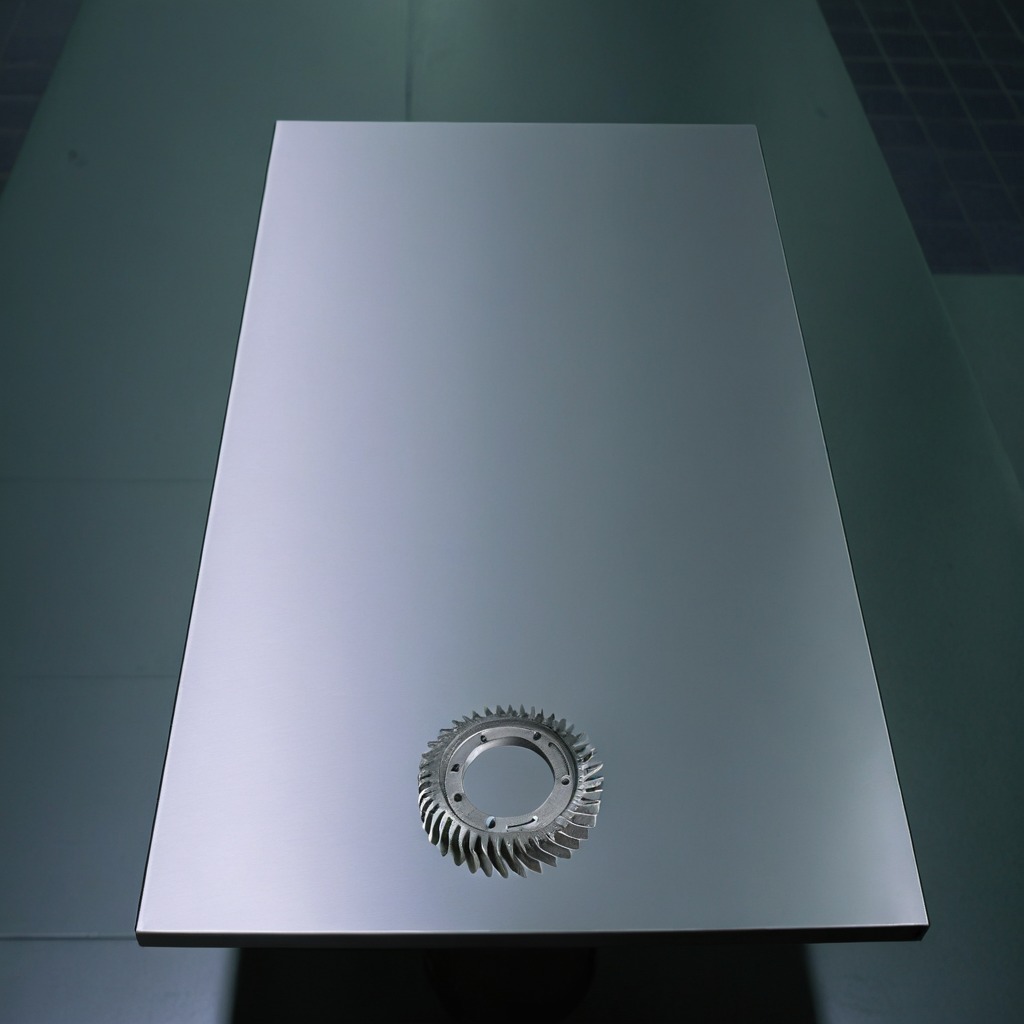
A steel gear with teeth is lying on a clean empty table in a railway signal maintenance room lit by harsh overhead fluorescents.